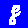
Digit: 8